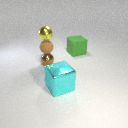
small brown metal sphere below small brown rubber sphere